Question: Trying to develop a drag and drop functionality. A fieldSet in a layout has to be dragged and imitate user as if it is being dropped into another layout. Below is the xhtml code for the same :-
'''
<h:head>
<script type="text/javascript">
function handleDrop(event, ui) {
var dropped = ui.draggable;
dropped.fadeOut('fast');
}
</script>
</h:head>
<h:body>
<h:form>
HI
<h1>Primefaces Basic Config</h1>
<p:layout style="min-width:400px;min-height:200px;">
<p:layoutUnit id="first" position="west">
<p:fieldset id="ppl" legend="Builder" toggleable="true" toggleSpeed="500" style="width:300px">
<h:panelGrid columns="2" cellpadding="5">
<h:outputText value="Bla bla bla"></h:outputText>
</h:panelGrid>
</p:fieldset>
<p:draggable for="ppl" revert="true" />
</p:layoutUnit>
<p:layoutUnit id="second" position="center">
<p:tabView id="dropdownpanel">
<p:tab title="Edit">
<h:panelGrid columns="2" cellpadding="10">
<h:outputText
value="Add question details" />
</h:panelGrid>
</p:tab>
<p:tab title="Option">
<h:panelGrid columns="2" cellpadding="10">
<h:outputText value="addtional options required" />
</h:panelGrid>
</p:tab>
<p:tab title="Logic">
<h:panelGrid columns="2" cellpadding="10">
<h:outputText value="addd logic to this tab" />
</h:panelGrid>
</p:tab>
</p:tabView>
</p:layoutUnit>
<p:droppable for="second" tolerance="touch" datasource="ppl" onDrop="handleDrop" >
<p:ajax update="first second" />
</p:droppable>
</p:layout>
</h:form>
</h:body>
</h:form>
'''
Following is the screen shot of what i'm trying to achieve where builder fieldset can be dragged into edit area:-

But when i'm trying to drag BUILDER then following Exception is thrown :-
> 15:53:05,497 INFO
[javax.enterprise.resource.webcontainer.jsf.context]
(http-0.0.0.0-0.0.0.0-8081-1) java.lang.ClassCastException:
org.primefaces.component.fieldset.Fieldset cannot be cast to
javax.faces.component.UIData: java.lang.ClassCastException:
org.primefaces.component.fieldset.Fieldset cannot be cast to
javax.faces.component.UIData at
org.primefaces.component.dnd.Droppable.findDatasource(Droppable.java:231)
[primefaces-4.0.jar:4.0] at
org.primefaces.component.dnd.Droppable.queueEvent(Droppable.java:189)
[primefaces-4.0.jar:4.0] at
org.primefaces.component.behavior.ajax.AjaxBehaviorRenderer.decode(AjaxBehaviorRenderer.java:44)
[primefaces-4.0.jar:4.0] at
javax.faces.component.behavior.ClientBehaviorBase.decode(ClientBehaviorBase.java:132)
[jboss-jsf-api_2.1_spec-2.0.1.Final.jar:2.0.1.Final] at
org.primefaces.renderkit.CoreRenderer.decodeBehaviors(CoreRenderer.java:395)
[primefaces-4.0.jar:4.0] at
org.primefaces.component.dnd.DroppableRenderer.decode(DroppableRenderer.java:32)
[primefaces-4.0.jar:4.0] at
javax.faces.component.UIComponentBase.decode(UIComponentBase.java:787)
[jboss-jsf-api_2.1_spec-2.0.1.Final.jar:2.0.1.Final] at
javax.faces.component.UIComponentBase.processDecodes(UIComponentBase.java:1181)
[jboss-jsf-api_2.1_spec-2.0.1.Final.jar:2.0.1.Final]
And i've no clue to resolve.
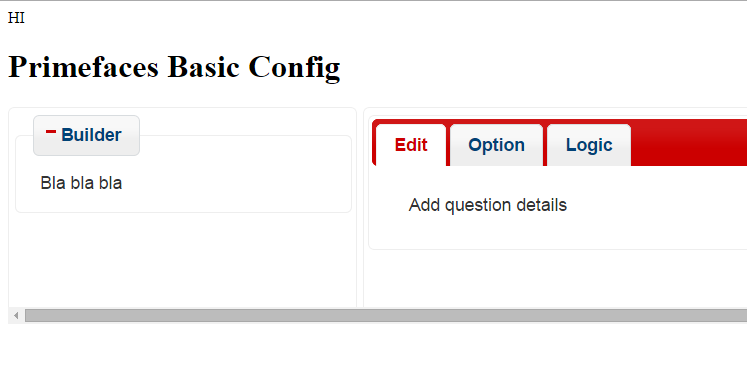
Answer: The 'datasource' attribute in your 'p:droppable' element needs to refer to a UIData. Fieldset is not a UIData. If you look at the <URL> you will see that HtmlDatatable is a known subclass
I had the same problem and resolved by referencing my 'datatable' instead of the 'fieldset'. In your case you are using a 'h:panelGrid', so change
'''
<h:panelGrid columns="2" cellpadding="5" >
'''
to a datatable, give it an ID. Say "datasrc1".
And change your droppable's datasource to:
'''
<p:droppable for="second" tolerance="touch" datasource="datasrc1" onDrop="handleDrop" >
'''